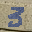
Label: 3